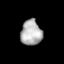
Tissue: lung
Cell type: Myeloid cells
Senescence score: 0.2123
Nuclear area (px): 519
Mean DAPI intensity: 178.013